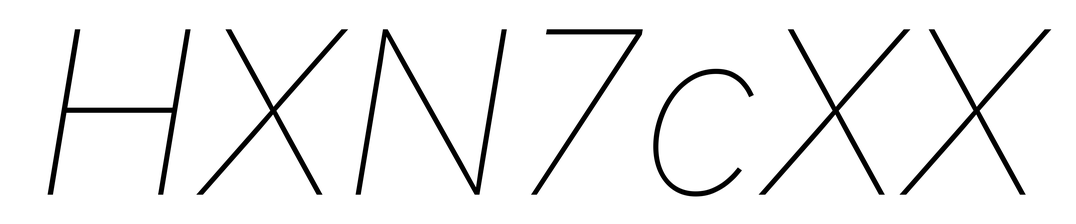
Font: Inter-Italic_Thin_Italic